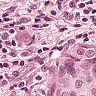
Metastatic tissue present: yes